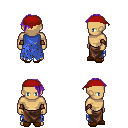
a pixel art fantasy rpg character, male body template, human, tanned skin, blue tattered cape, robe skirt, purple long mohawk hairstyle, red bandana, leather bracers, brown slippers, four views (front, back, left, right), 2x2 character sprite sheet, small pixel art, hard edges, no anti-aliasing